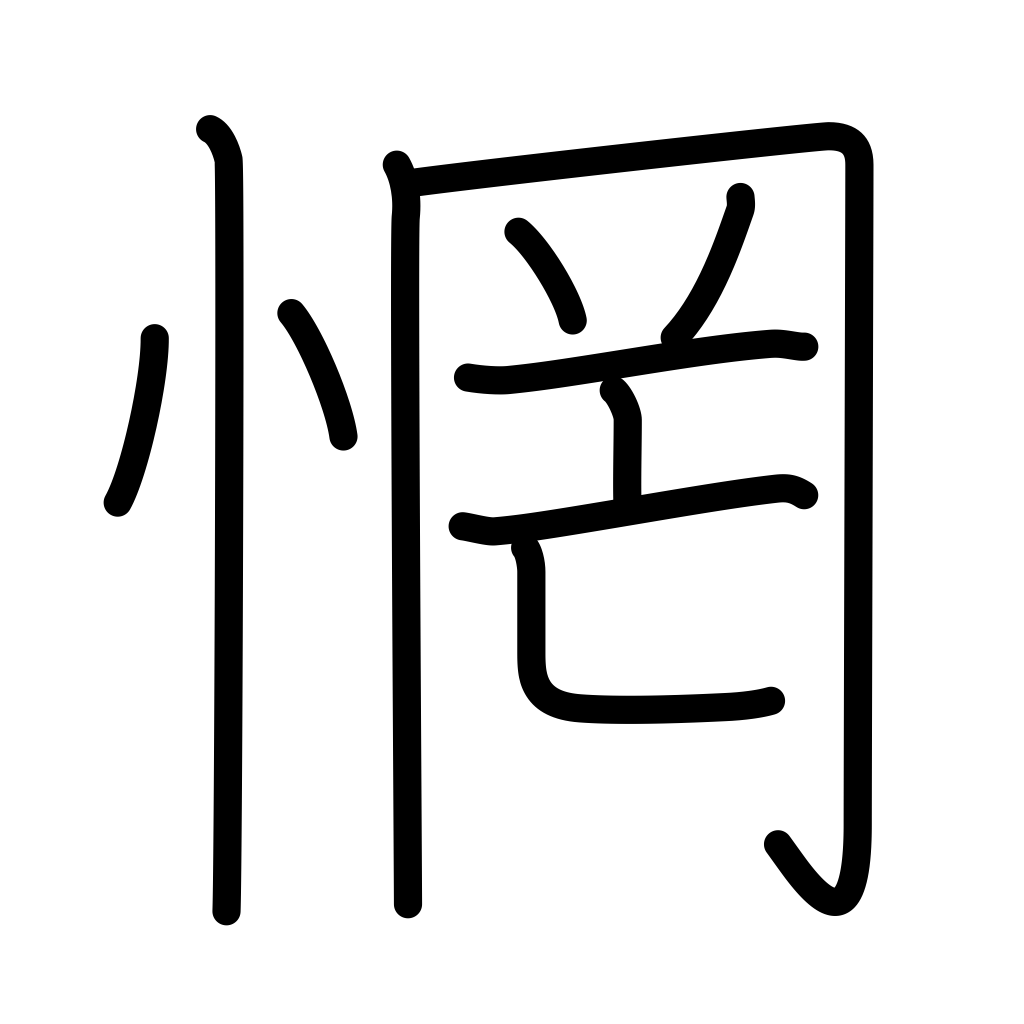
Meaning: unclear, be astonished